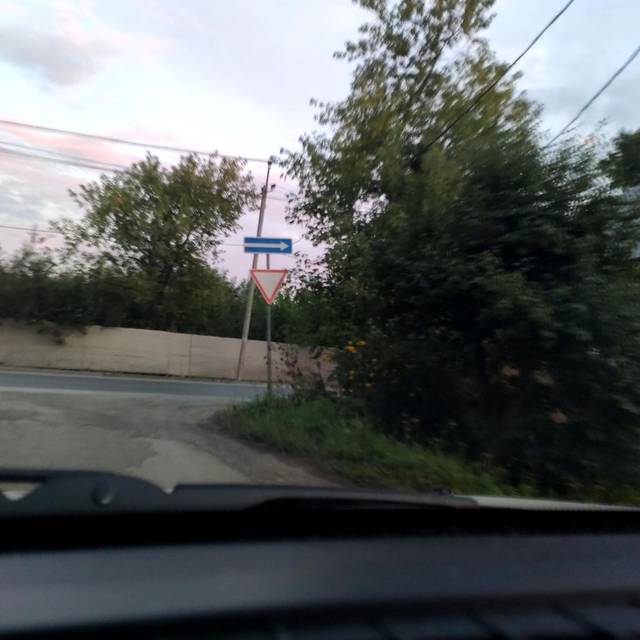
Region: Russia
Coordinates: 58.039, 56.314